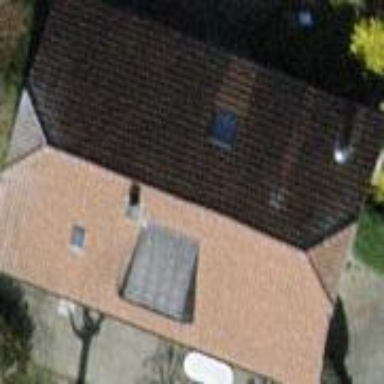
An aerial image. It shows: Detached building with half-hipped roof.